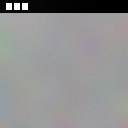
Screen state: on